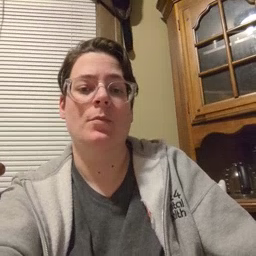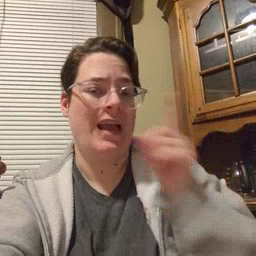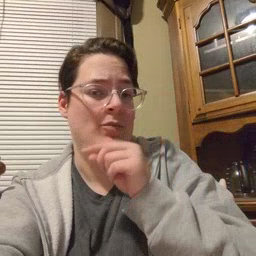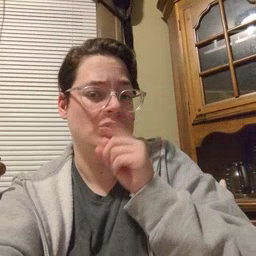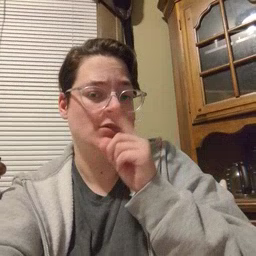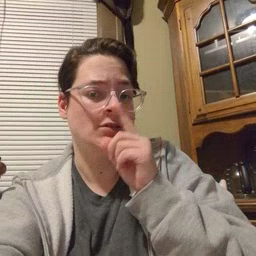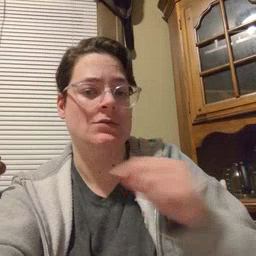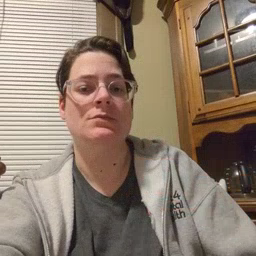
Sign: mouse